Question: I tried to centre the typography using both textAlign and align but that did not work. Can someone help me with this ? The resulting page is below the code
'''
import React, {useState} from 'react'
import logo from '../../images/logo.svg'
import { Typography } from '@mui/material'
import AccountCircleIcon from "@mui/icons-material/AccountCircle"
const NavBar = () => {
const StyledToolbar = styled(Toolbar)({
display: "flex",
alignItems: "center",
justifyContent: "space-between"
});
const Logo = styled("img")({
width: "12rem",
height: "auto",
});
const StyledAppBar = styled(AppBar)({
position: "sticky",
backgroundColor: "#EDEDED",
});
return (
<StyledAppBar>
<StyledToolbar>
<Logo src={logo} alt="quizy" />
<Typography variant="h5" color="black" align='center'>
Question
</Typography>
<AccountCircleIcon
style={{ color: "black" }}
/>
</StyledToolbar>
</StyledAppBar>
);
}
'''

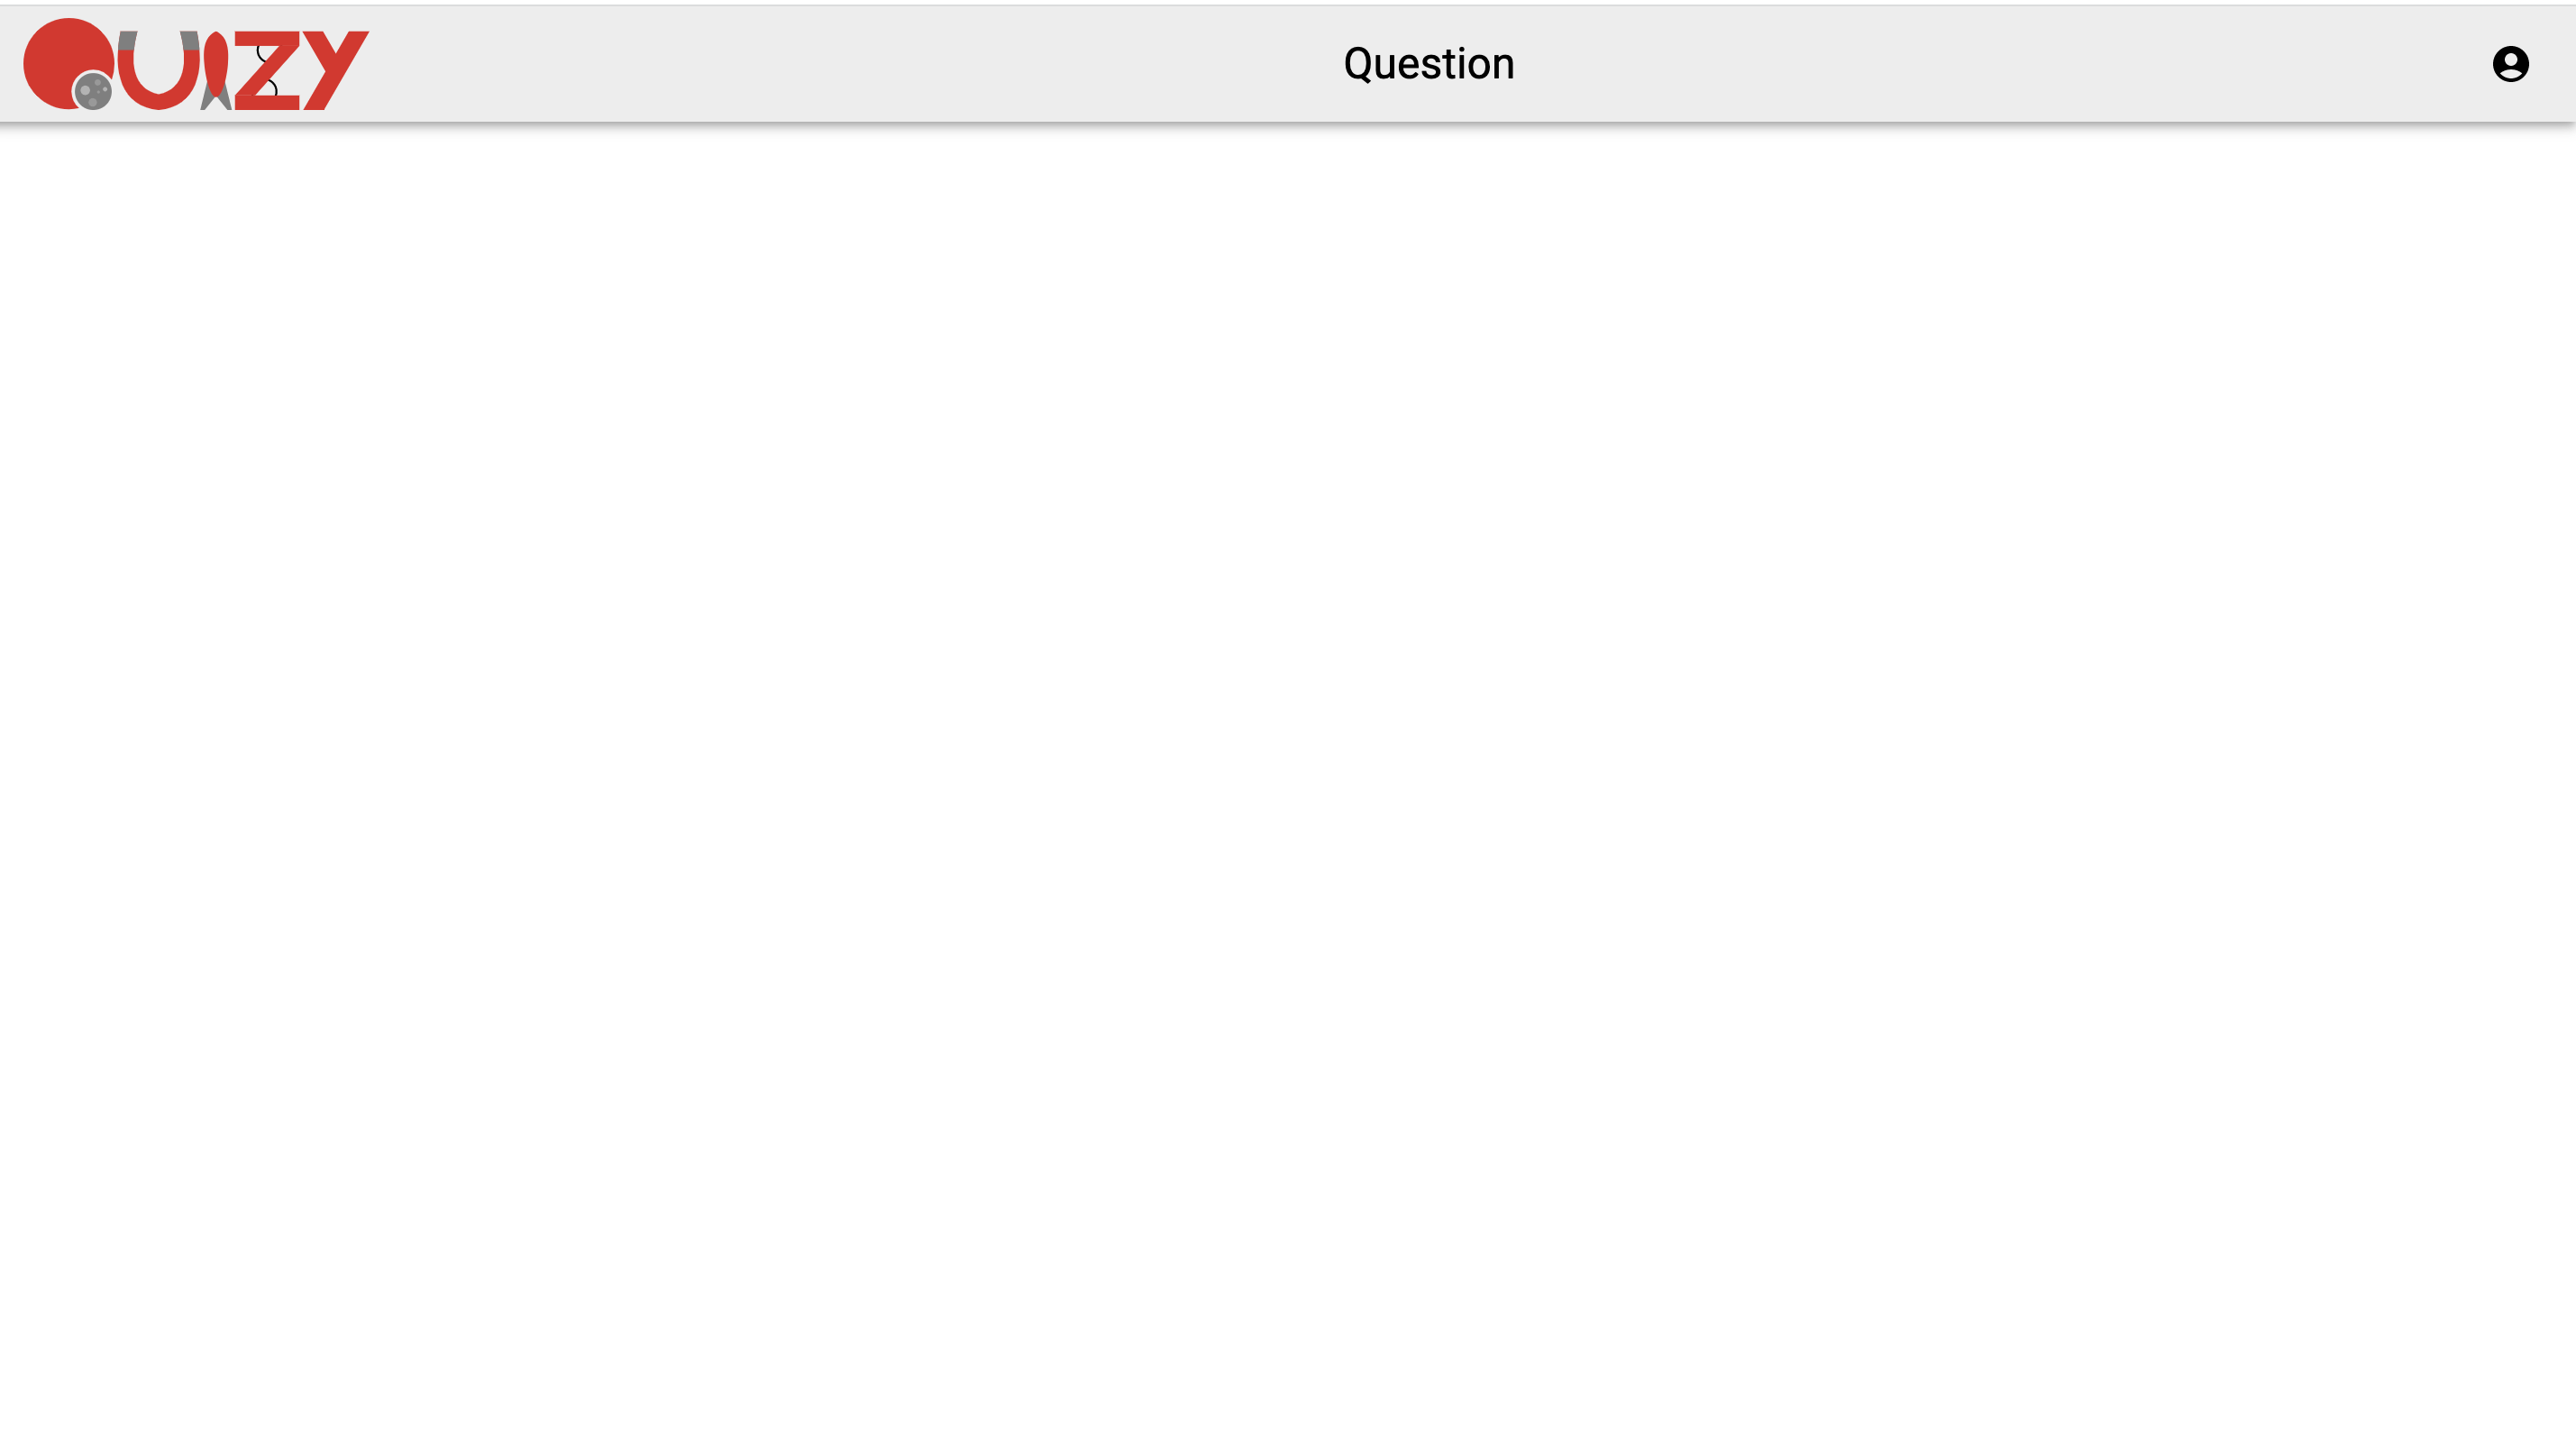
Answer: It actually is centered according to its width. To center with 3 children elements you could assign 'Logo', 'Typography' and 'Icon' following CSS properties:
flex-grow: 1
flex-basis: 0
This will probably move the AccountCircleIcon a bit to the left but you can assign it 'margin-left: auto'. You will also have to remove your assigned width of 'Logo'. For example:
'''
import React, {useState} from 'react'
import logo from '../../images/logo.svg'
import { Typography } from '@mui/material'
import AccountCircleIcon from "@mui/icons-material/AccountCircle"
const NavBar = () => {
const StyledToolbar = styled(Toolbar)({
display: "flex",
alignItems: "center",
justifyContent: "space-between"
});
const Logo = styled("img")({
width: "12rem",
height: "auto"
});
const StyledAppBar = styled(AppBar)({
position: "sticky",
backgroundColor: "#EDEDED",
});
return (
<StyledAppBar>
<StyledToolbar>
<div style={{ flexGrow: 1, flexBasis: 0 }}>
<Logo src={logo} alt="quizy" />
</div>
<Typography style={{ flexGrow: 1, flexBasis: 0 }} variant="h5" color="black" align='center'>
Question
</Typography>
<div style={{ flexGrow: 1, flexBasis: 0, textAlign: "right" }}>
<AccountCircleIcon
style={{ marginLeft: 'auto', color: "black" }}
/>
</div>
</StyledToolbar>
</StyledAppBar>
);
}
'''